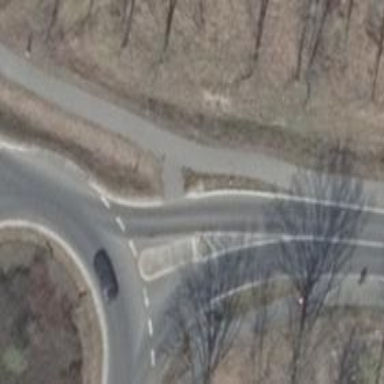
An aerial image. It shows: Road with "give way" sign.